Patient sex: F
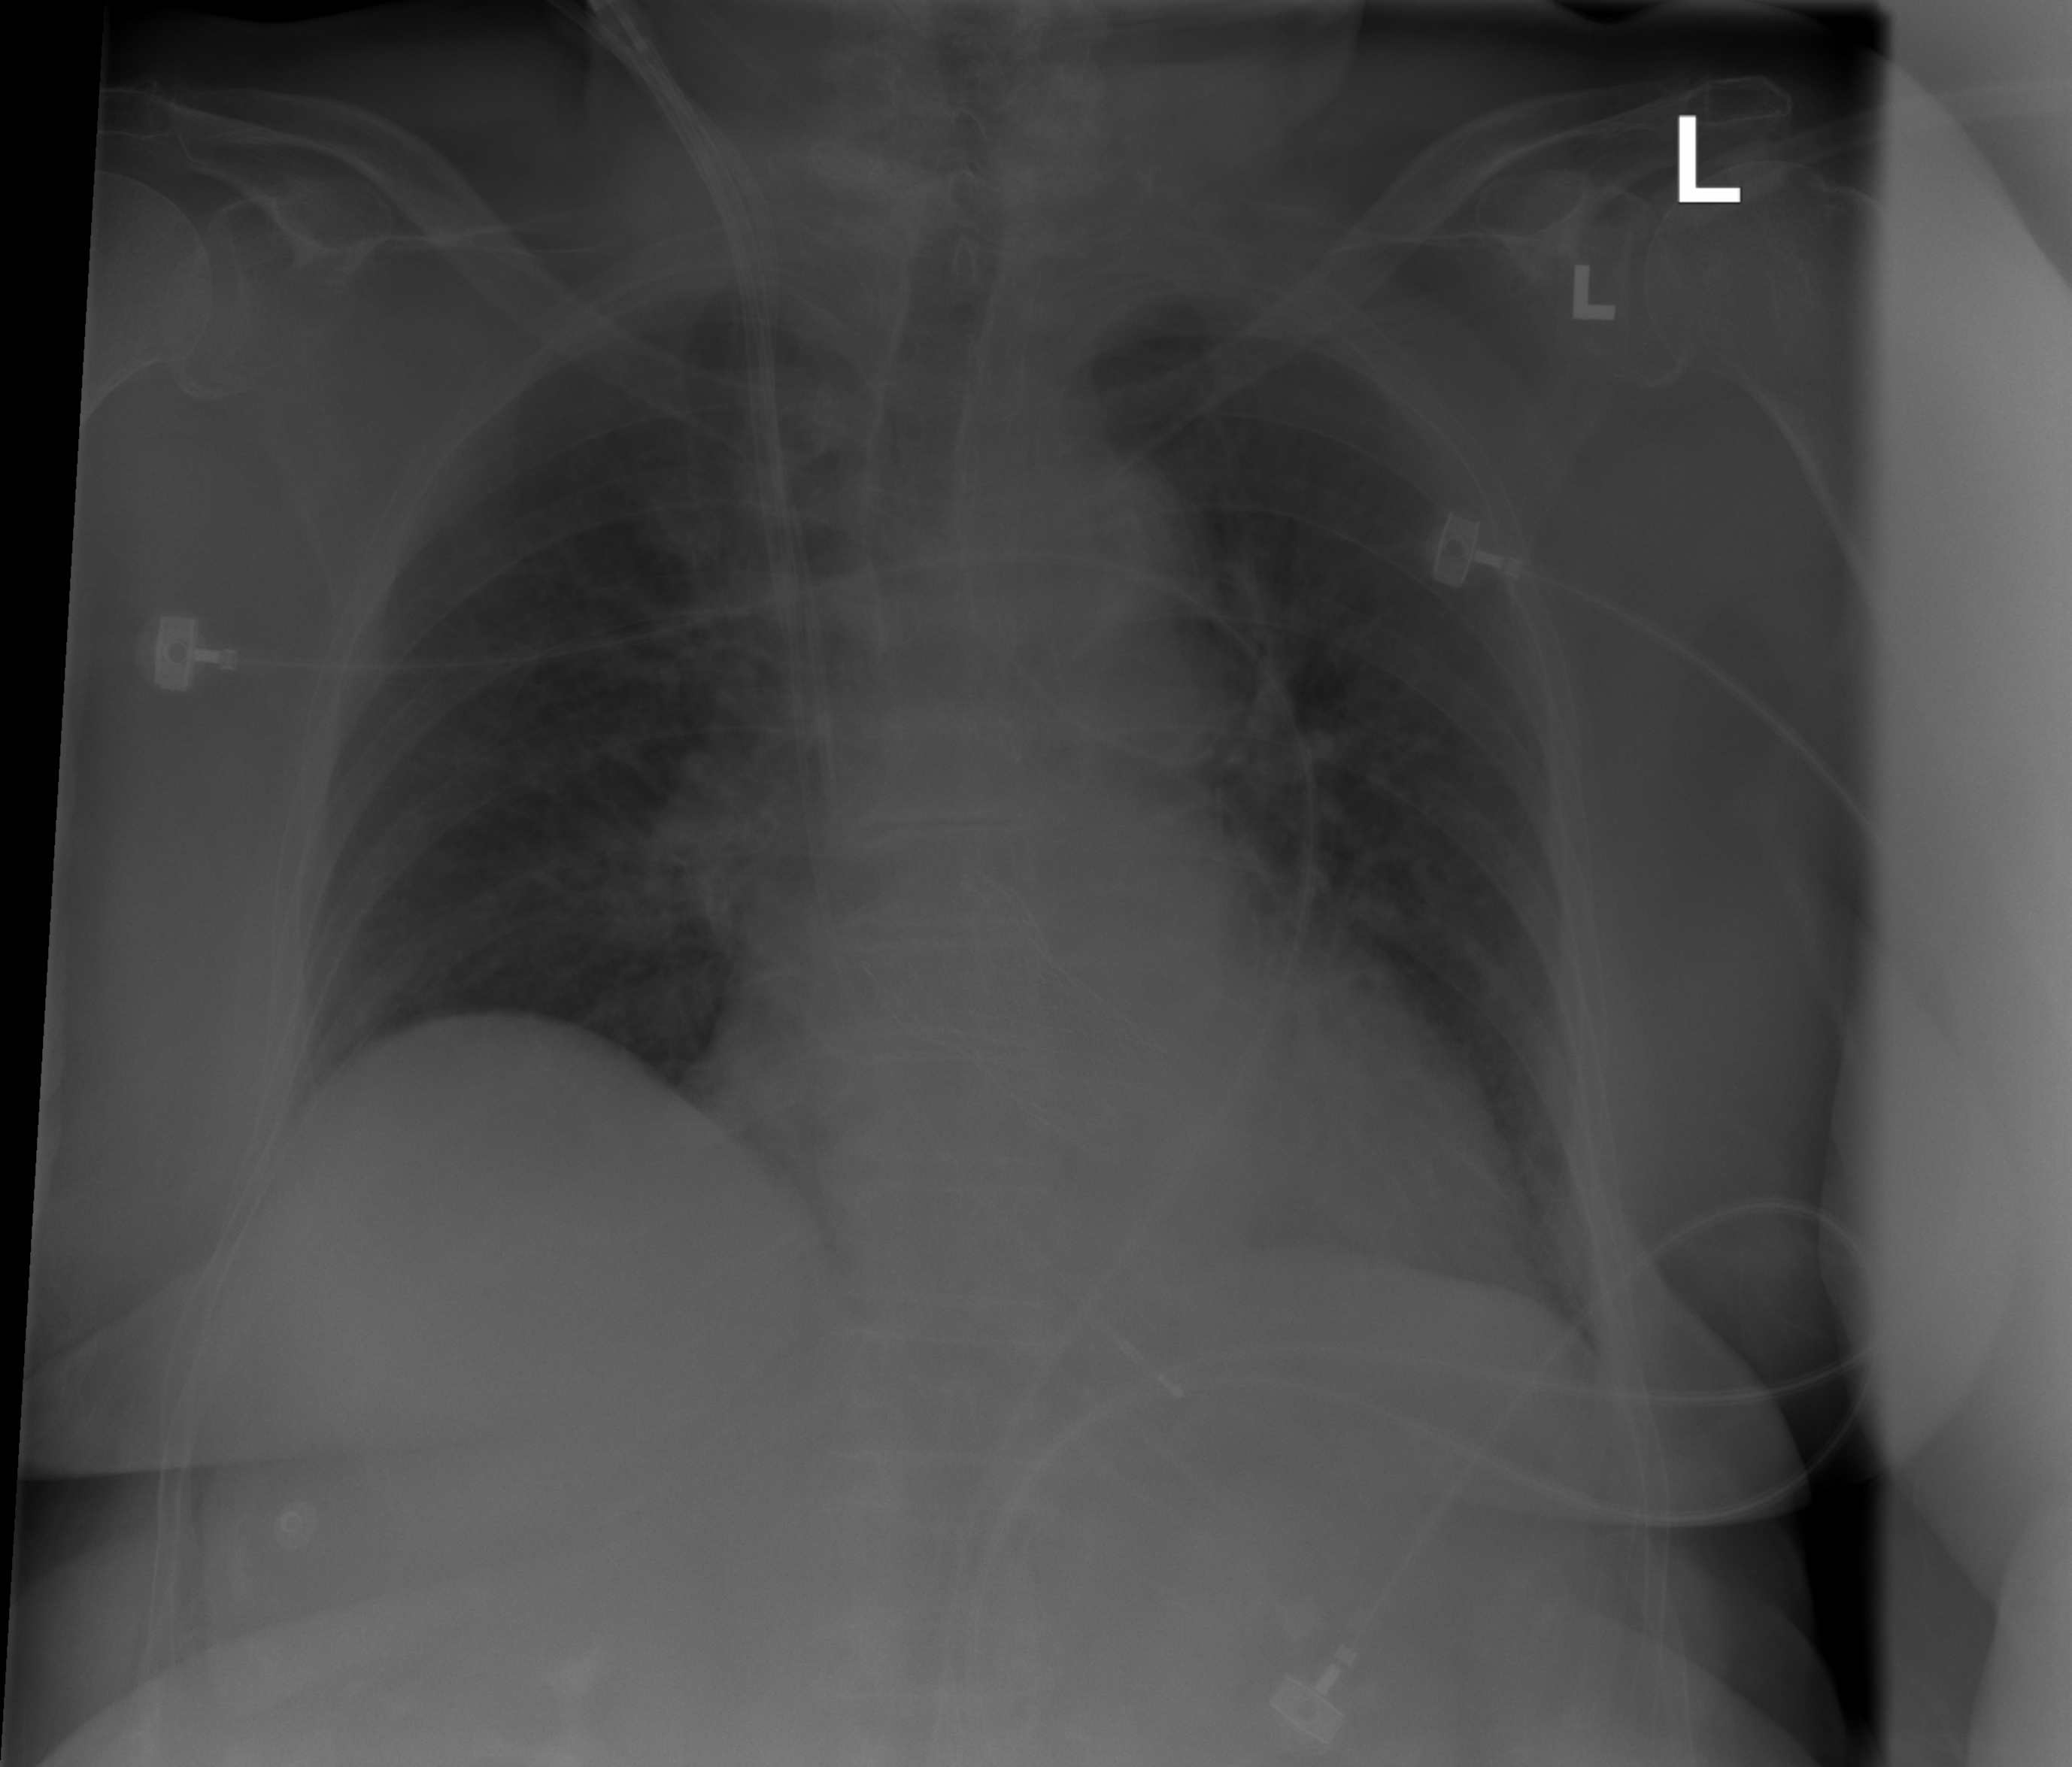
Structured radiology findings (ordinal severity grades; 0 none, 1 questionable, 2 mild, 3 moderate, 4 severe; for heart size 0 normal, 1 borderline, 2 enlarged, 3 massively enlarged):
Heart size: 2
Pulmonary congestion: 0
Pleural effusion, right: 0
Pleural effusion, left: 0
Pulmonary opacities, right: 0
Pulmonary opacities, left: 2
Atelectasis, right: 0
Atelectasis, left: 0